Aerial crown-view tile of a tropical tree (Barro Colorado Island, Panama), acquired 20241014:
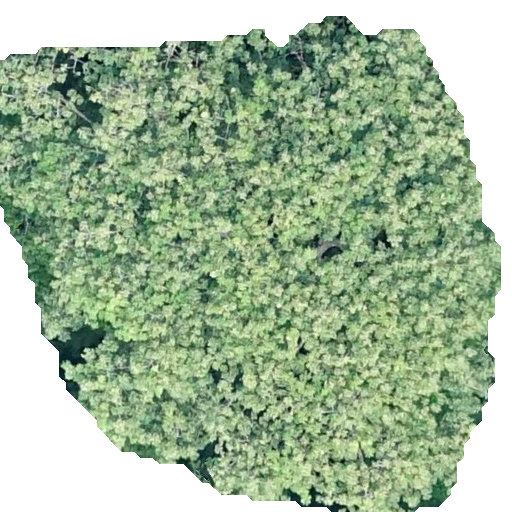
Species: Sterculia apetala
GBIF accepted scientific name: Sterculia apetala
Crown area: 309.376 m²